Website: apple
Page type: customer-info-address
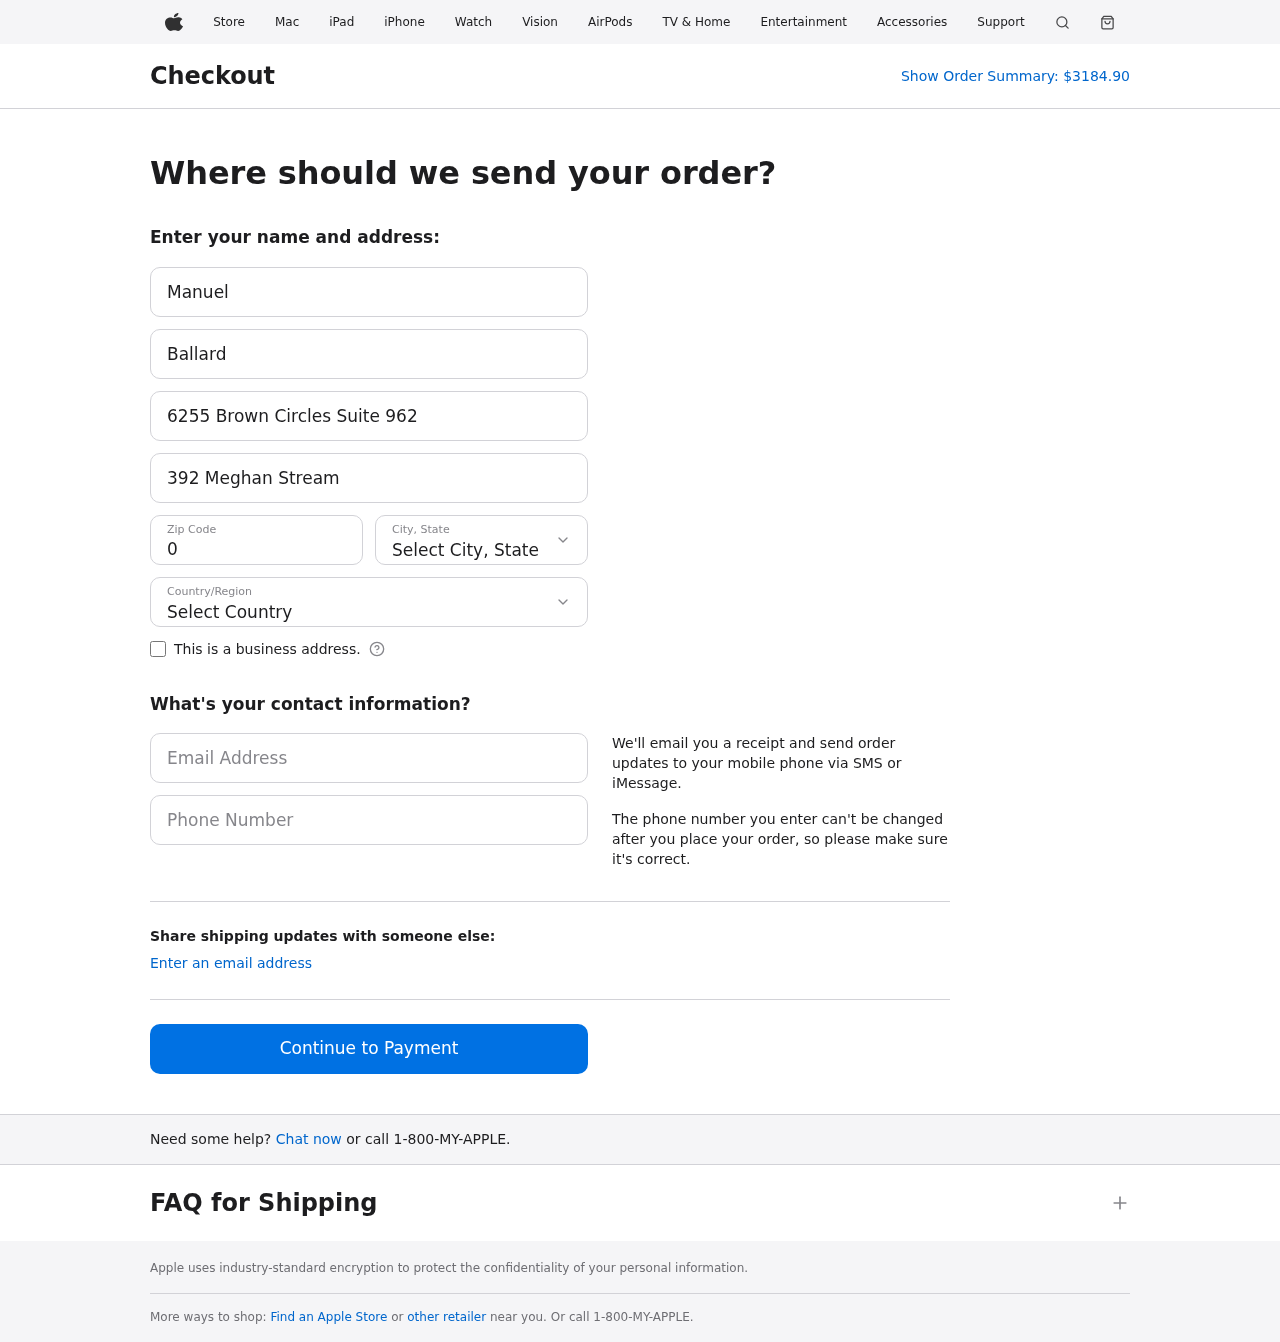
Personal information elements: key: PII_CITY_STATE
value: New Stephen, WY
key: PII_COUNTRY
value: United States
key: PII_EMAIL
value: manuelballard@gmail.com
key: PII_FIRSTNAME
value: Manuel
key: PII_LASTNAME
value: Ballard
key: PII_PHONE
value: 8504642064
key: PII_POSTCODE
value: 00629
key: PII_STREET
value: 6255 Brown Circles Suite 962
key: PII_STREET2
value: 392 Meghan Stream
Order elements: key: ORDER_TOTAL
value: $3184.90